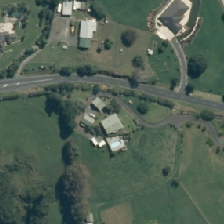
Land cover: urban_build_up